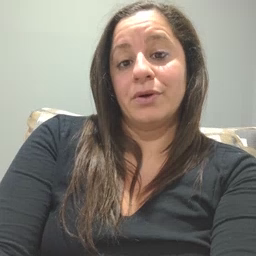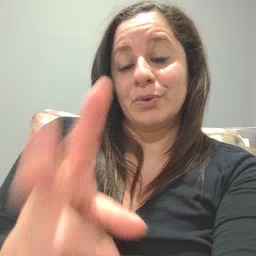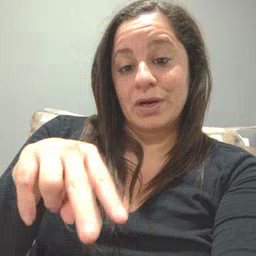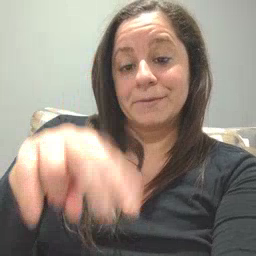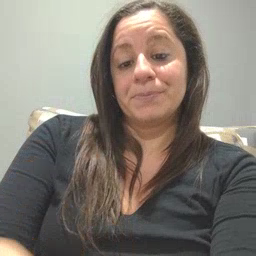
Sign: read